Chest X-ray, AP view. Patient: 49 years old, sex F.
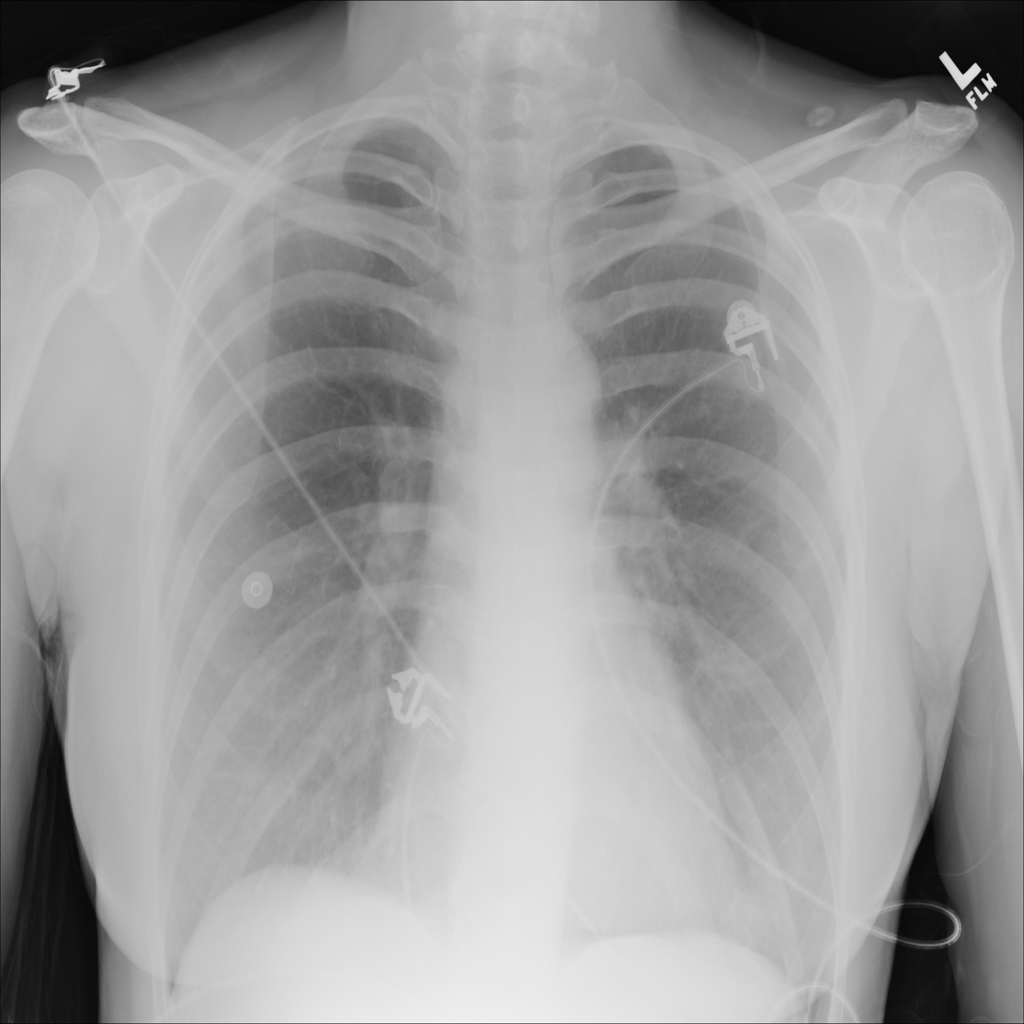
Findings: No Finding